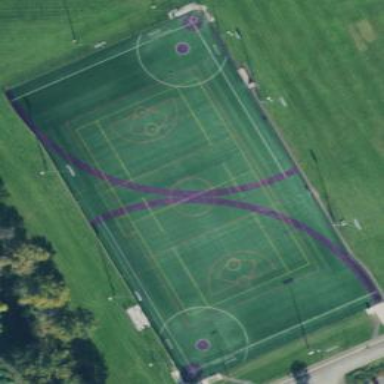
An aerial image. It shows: Multi-sport pitch on leisure land.